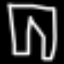
Label: pants